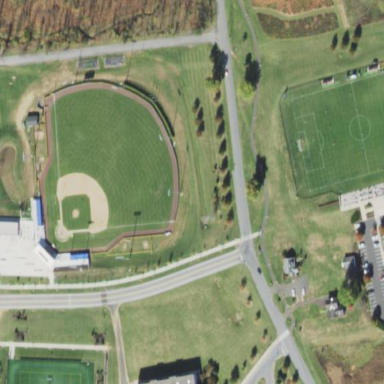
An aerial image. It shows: Baseball pitch for leisure land.